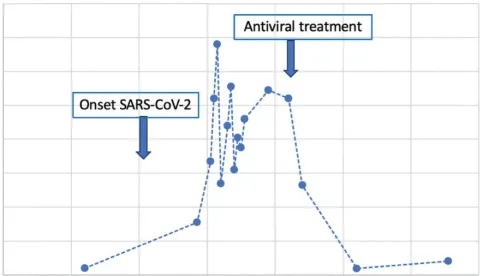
Case 4: CRP course during the disease duration and antiviral treatment.
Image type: chart (chart)